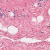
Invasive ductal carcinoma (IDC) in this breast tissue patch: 0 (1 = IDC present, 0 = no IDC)